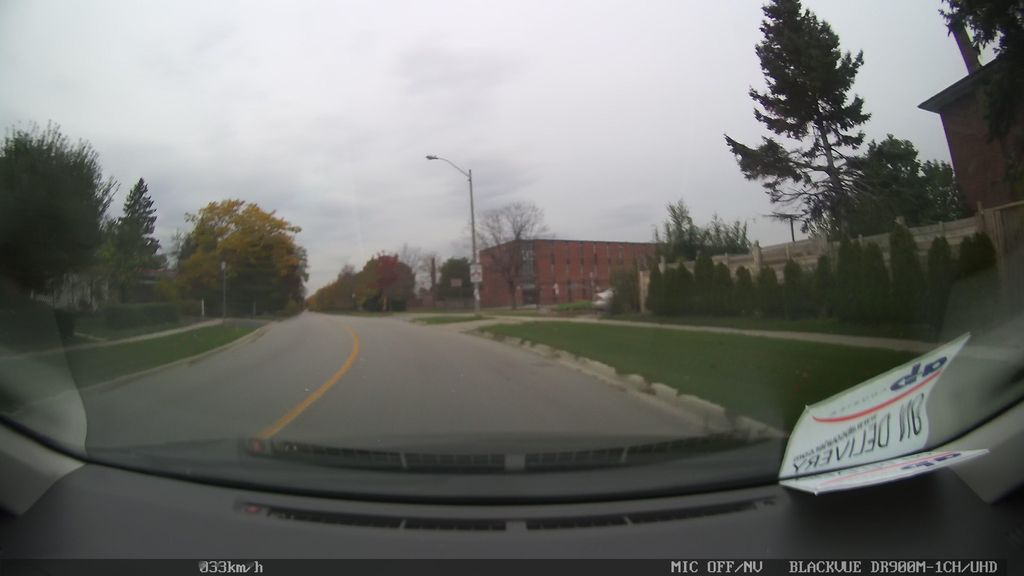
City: toronto